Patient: sex M, age 81
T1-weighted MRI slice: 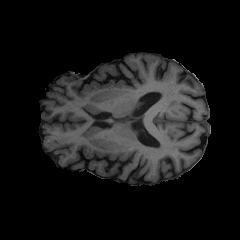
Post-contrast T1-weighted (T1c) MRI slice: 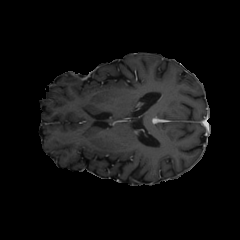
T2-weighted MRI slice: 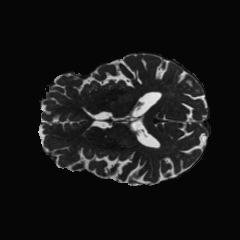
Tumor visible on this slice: no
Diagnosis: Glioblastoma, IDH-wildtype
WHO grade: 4